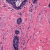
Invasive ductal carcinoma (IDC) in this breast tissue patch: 0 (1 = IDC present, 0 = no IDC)